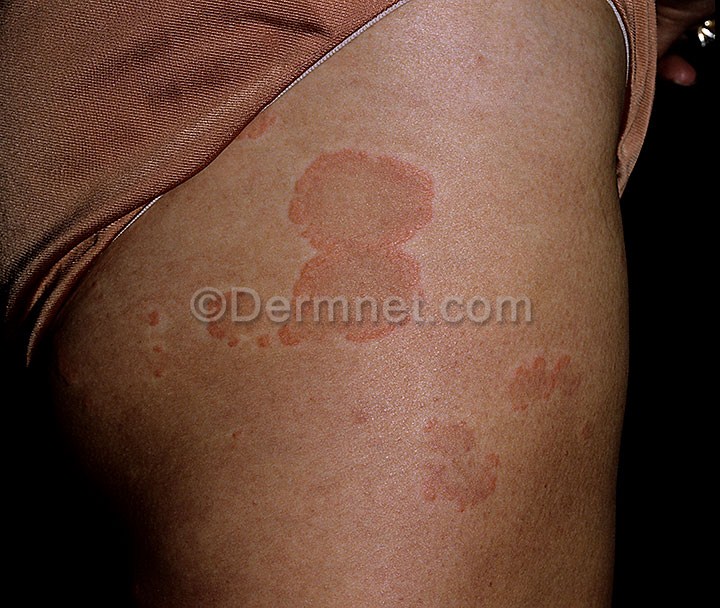
Disease: Urticaria Hives